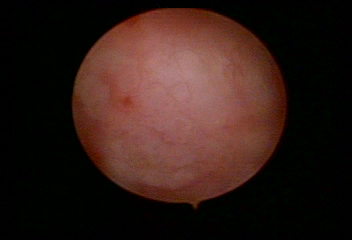
Modality: WLC
Class: Malignant
Subclass: LowGradePapillary
Lesion: L1
Stage: Ta
Morphology: Papillary
Bladder cancer association: Yes
Annotated structures: Tumor